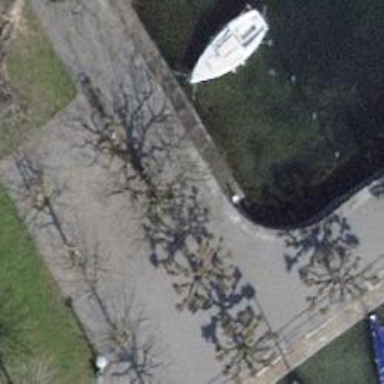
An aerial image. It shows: Bench for seating.